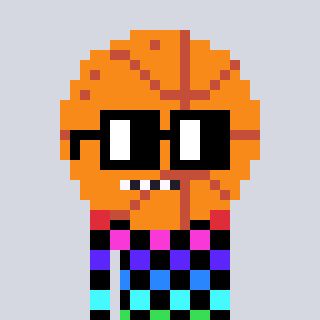
a pixel art character with square black glasses, a basketball-shaped head and a bege-colored body on a cool background